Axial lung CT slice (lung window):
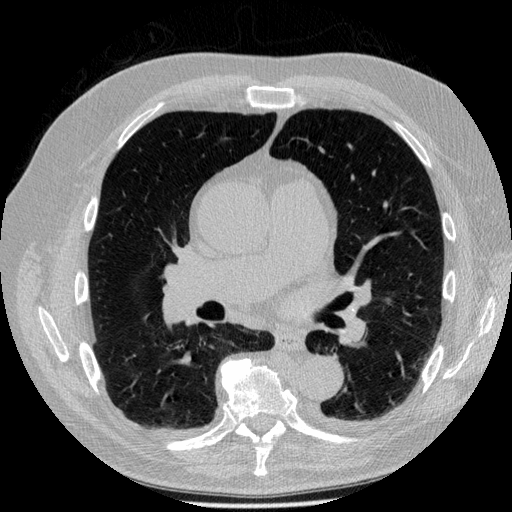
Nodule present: no